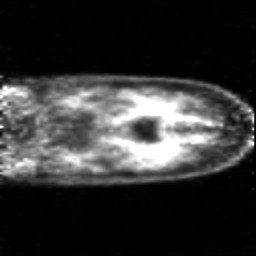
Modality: PET
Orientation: coronal
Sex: female
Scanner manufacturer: siemens